Field crop: maize
Growth stage: 2
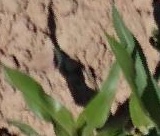
Species: maize